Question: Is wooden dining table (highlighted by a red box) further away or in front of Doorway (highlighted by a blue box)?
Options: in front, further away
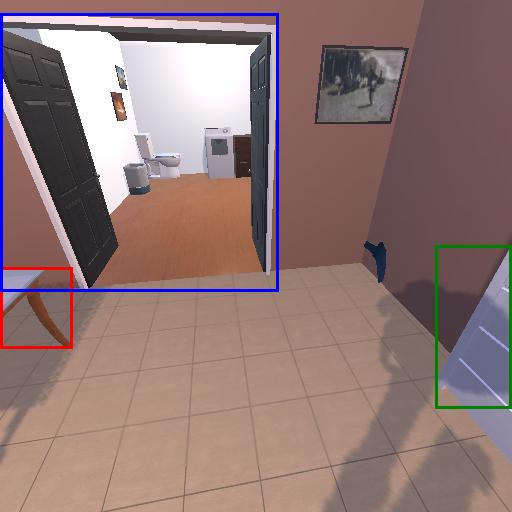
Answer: in front